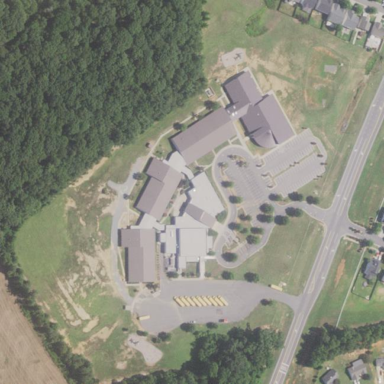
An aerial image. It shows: School.